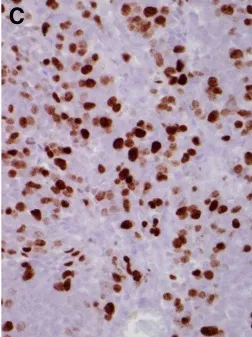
Immunohistochemical stain for Ki-67 demonstrates a proliferative index of 21% (C, magnification 400 x ). The overall features are those of a high-grade neuroendocrine carcinoma, but not those of a typical small cell carcinoma or large cell neuroendocrine carcinoma, which usually exhibit unique morphological features, as well as abundant necrosis and very high Ki-67 proliferative index. Based on AJCC TNM system eighth edition this tumor fits the criteria for a "well-differentiated neuroendocrine tumor grade 3.
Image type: pathology (immunostaining)